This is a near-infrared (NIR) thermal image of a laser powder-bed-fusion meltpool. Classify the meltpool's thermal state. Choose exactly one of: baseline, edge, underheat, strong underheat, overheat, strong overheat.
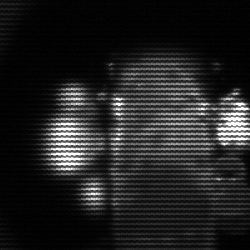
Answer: strong underheat